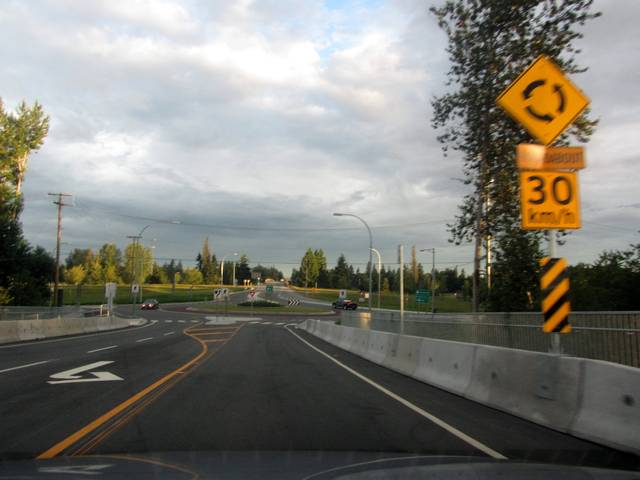
Region: Canada
Coordinates: 49.139, -122.581